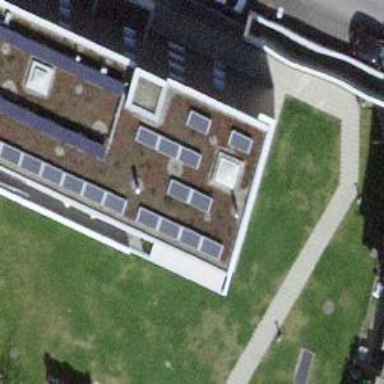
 consisting of solar photovoltaic panels."